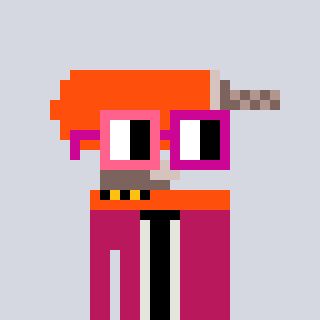
a pixel art character with square pink and red glasses, a drill-shaped head and a darkpink-colored body on a cool background